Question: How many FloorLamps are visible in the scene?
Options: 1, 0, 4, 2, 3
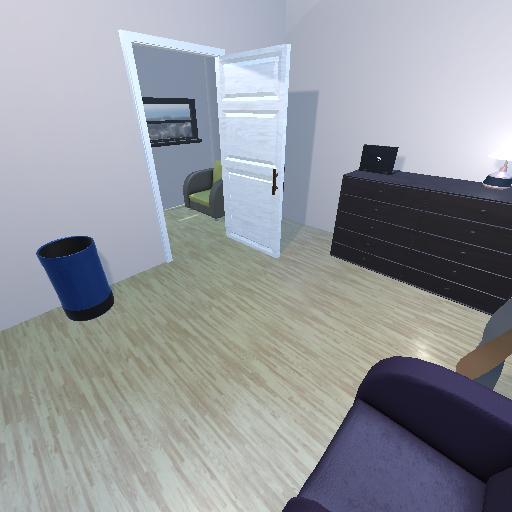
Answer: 1